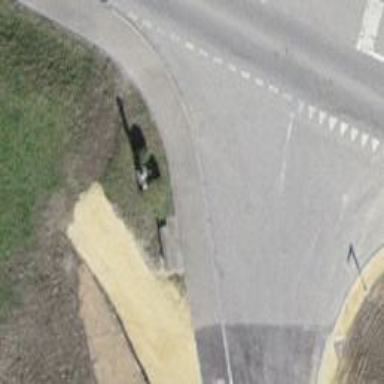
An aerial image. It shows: Historic wayside cross.